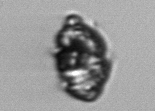
Label: Proterythropsis